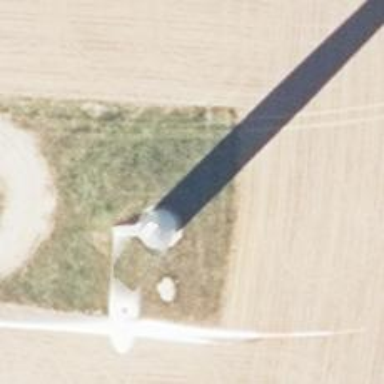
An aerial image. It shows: Wind generator is in the picture.